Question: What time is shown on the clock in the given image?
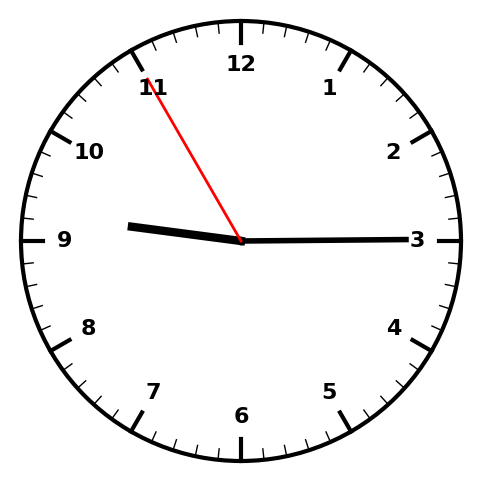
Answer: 09:14:55